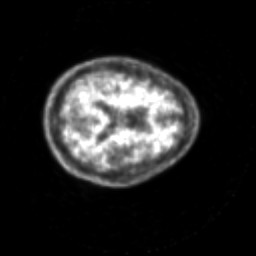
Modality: PET
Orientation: axial
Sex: male
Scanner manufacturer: siemens